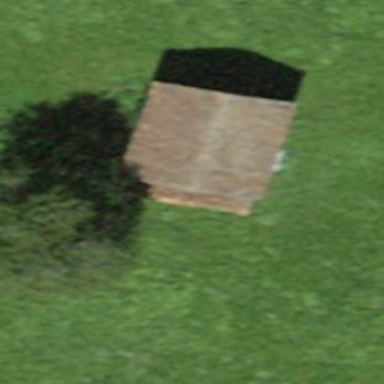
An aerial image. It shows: Shed building.